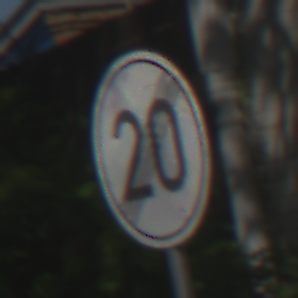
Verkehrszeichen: EndeGeschwindigkeit20
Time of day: Midday
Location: Outdoor (Suburban)
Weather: Clear
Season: NotSpecified
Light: Natural